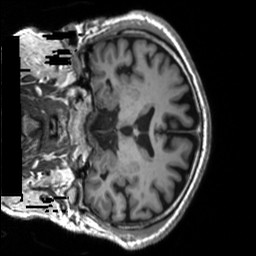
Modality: T1w
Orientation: coronal
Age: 72
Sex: male
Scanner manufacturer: siemens
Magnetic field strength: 3 T
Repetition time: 2.5 s
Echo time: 0.00248 s